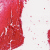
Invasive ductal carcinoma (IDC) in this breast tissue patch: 0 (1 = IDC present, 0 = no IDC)